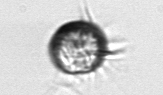
Label: Ciliophora